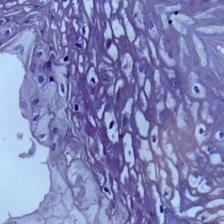
Diagnosis: Normal